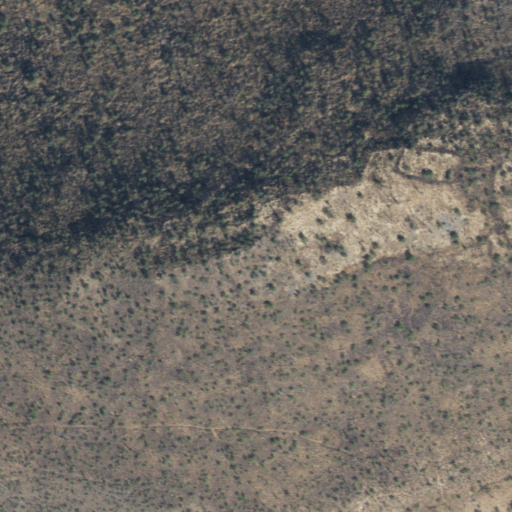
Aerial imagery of mountain in Arizona named Martinez Hill containing only shrub